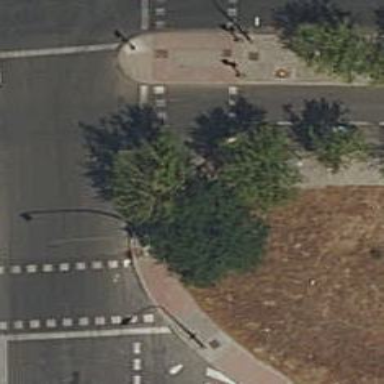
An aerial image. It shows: Road with traffic signals at crossing.